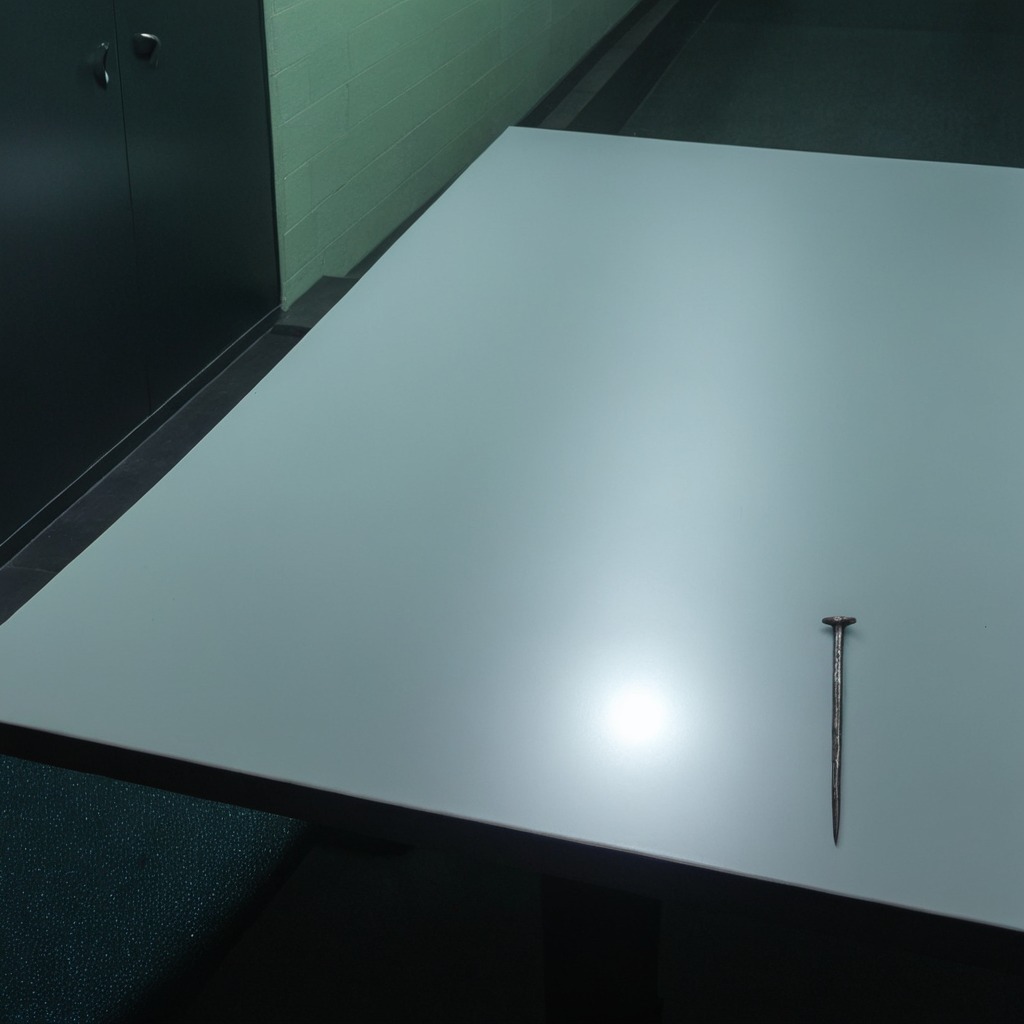
A nail is lying on the clean empty table in a railway signal maintenance room.